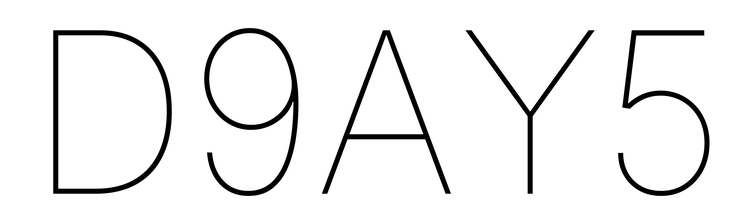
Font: Inter_Thin